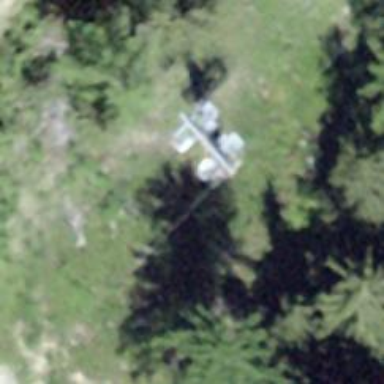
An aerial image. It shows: Pylon for aerialway.